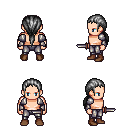
a pixel art fantasy rpg character, male body template, human, light skin, steel arm armor, metal pants, gray ponytail hairstyle, brown shoes, dagger, four views (front, back, left, right), 2x2 character sprite sheet, small pixel art, hard edges, no anti-aliasing